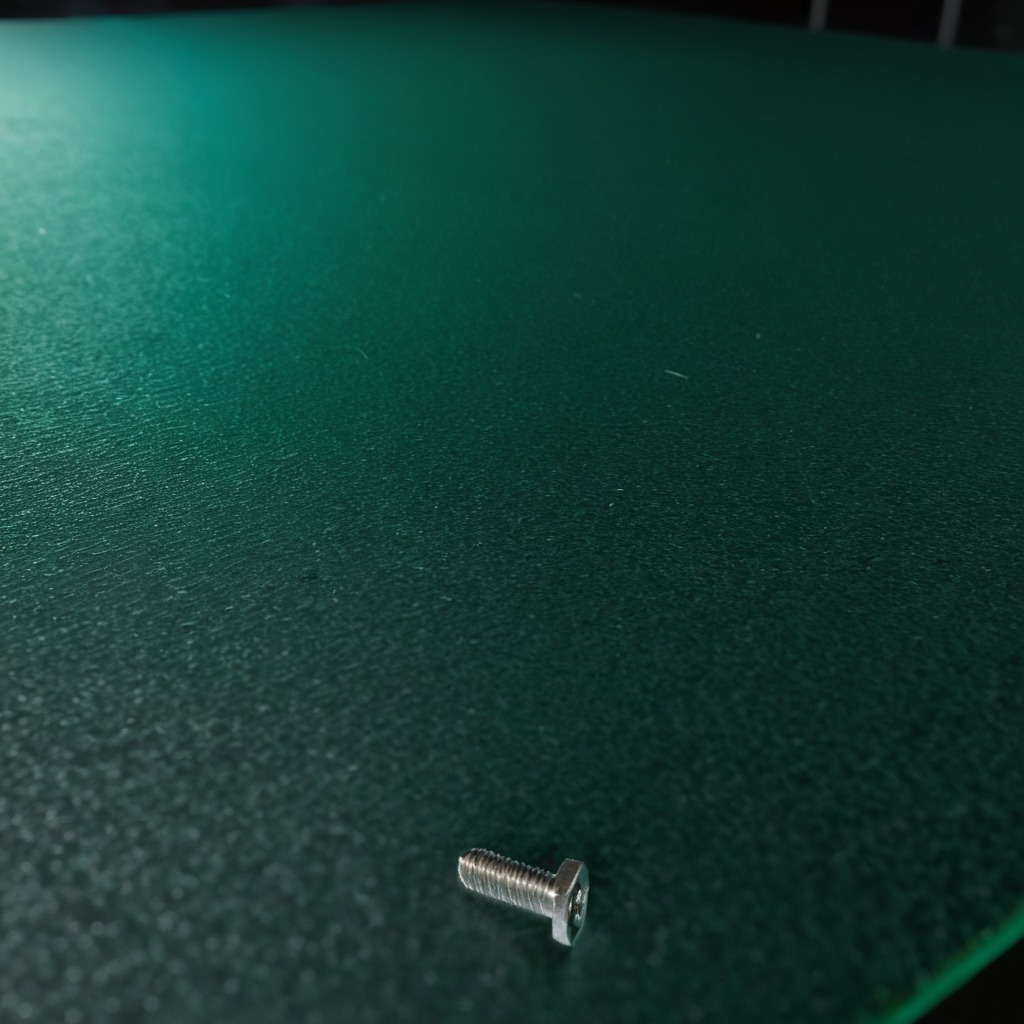
A metal screw is lying on the clean granite tabletop inside a workshop at night.